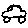
Label: car